Question: Let me explain what i need to do, the img below is my page. it is connected to mysql on CentOs sever, also php is on centos.
- - - - - -
.
'''
$page = $_SERVER['PHP_SELF'];
$sec = "0.001";
header("Refresh: $sec; url=$page")
'''
Also
'''
header("Location: view.php");
'''

'''
<html>
<head>
<meta charset="UTF-8">
<?php
include "library2.php";
include "delete.php";
printHeader(); // prints the logo
?>
<title>
View
</title>
<link rel="stylesheet" type="text/css" media="screen" href="styles.css">
<nav>
<ul>
<li>
<a href="add.php">
Add
</a>
</li>
<li>
<a href="view.php">
View
</a>
</li>
</ul>
</nav>
</head>
<body>
<?php
$link = connectMysql();
$sql_query = "SELECT * from inventory;";
$result = runQuery($link, $sql_query);
if($_GET){
deleteRestoreItem($_GET['DeleteRestore']);
$page = $_SERVER['PHP_SELF'];
$sec = "0.001";
header("Refresh: $sec; url=$page");
}
?>
<div id ="view">
</br>
</br>
</br>
<table >
<th>
ID
</th>
<th>
Item Name
</th>
<th>
Description
</th>
<th>
Supplier Code
</th>
<th>
Cost
</th>
<th>
Selling Price
</th>
<th>
Number On Hand
</th>
<th>
Reorder Point
</th>
<th>
Back Order
</th>
<th>
Delete/Restore
</th>
<?php
while($row = mysqli_fetch_assoc($result))
{
?>
<tr>
<td>
<?php print $row['id']; ?>
</td>
<td>
<?php print $row['itemName']; ?>
</td>
<td>
<?php print $row['description']; ?>
</td>
<td>
<?php print $row['supplierCode']; ?>
</td>
<td>
<?php print $row['cost']; ?>
</td>
<td>
<?php print $row['price']; ?>
</td>
<td>
<?php print $row['onHand']; ?>
</td>
<td>
<?php print $row['reorderPoint']; ?>
</td>
<td>
<?php print $row['backOrder']; ?>
</td>
<td>
<?php
if($row['deleted']=="n")
{
?>
<a href="view.php?DeleteRestore=<?php echo $row['id'];?>">Delete</a>
<?php
}
if($row['deleted']=="y")
{
?>
<a href="view.php?DeleteRestore=<?php echo $row['id'];?>"></a><?php
}
?>
</td>
</tr>
<?php
}
?>
</table>
</br>
</div>
</body>
<footer>
<?php
printFooter()
?>
</footer>
</html>
'''
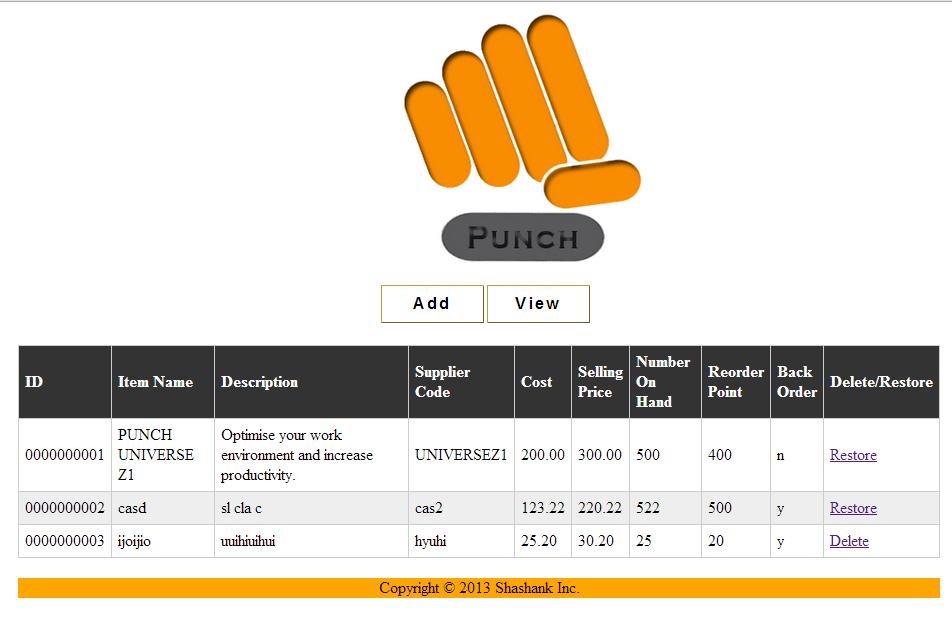
Answer: You should run
'''
$sql_query = "SELECT * from inventory;";
$result = runQuery($link, $sql_query);
'''
after
'''
deleteRestoreItem($_GET['DeleteRestore']);
'''
at the moment, you are first asking the database to get the content, storing it into $result, then you alter the database, then you show the first results of the state of the database before altering it. (so no changes are showed).
Change this order and it should work. First alter the DB, then ask for DB contents and show it. No refresh is needed anymore
---
'''
<?php
$link = connectMysql();
$sql_query = "SELECT * from inventory;";
$result = runQuery($link, $sql_query);
if($_GET){
deleteRestoreItem($_GET['DeleteRestore']);
$page = $_SERVER['PHP_SELF'];
$sec = "0.001";
header("Refresh: $sec; url=$page");
}
?>
'''
should be more something like
'''
<?php
$link = connectMysql();
if($_GET){
deleteRestoreItem($_GET['DeleteRestore']);
}
$sql_query = "SELECT * from inventory;";
$result = runQuery($link, $sql_query);
?>
'''